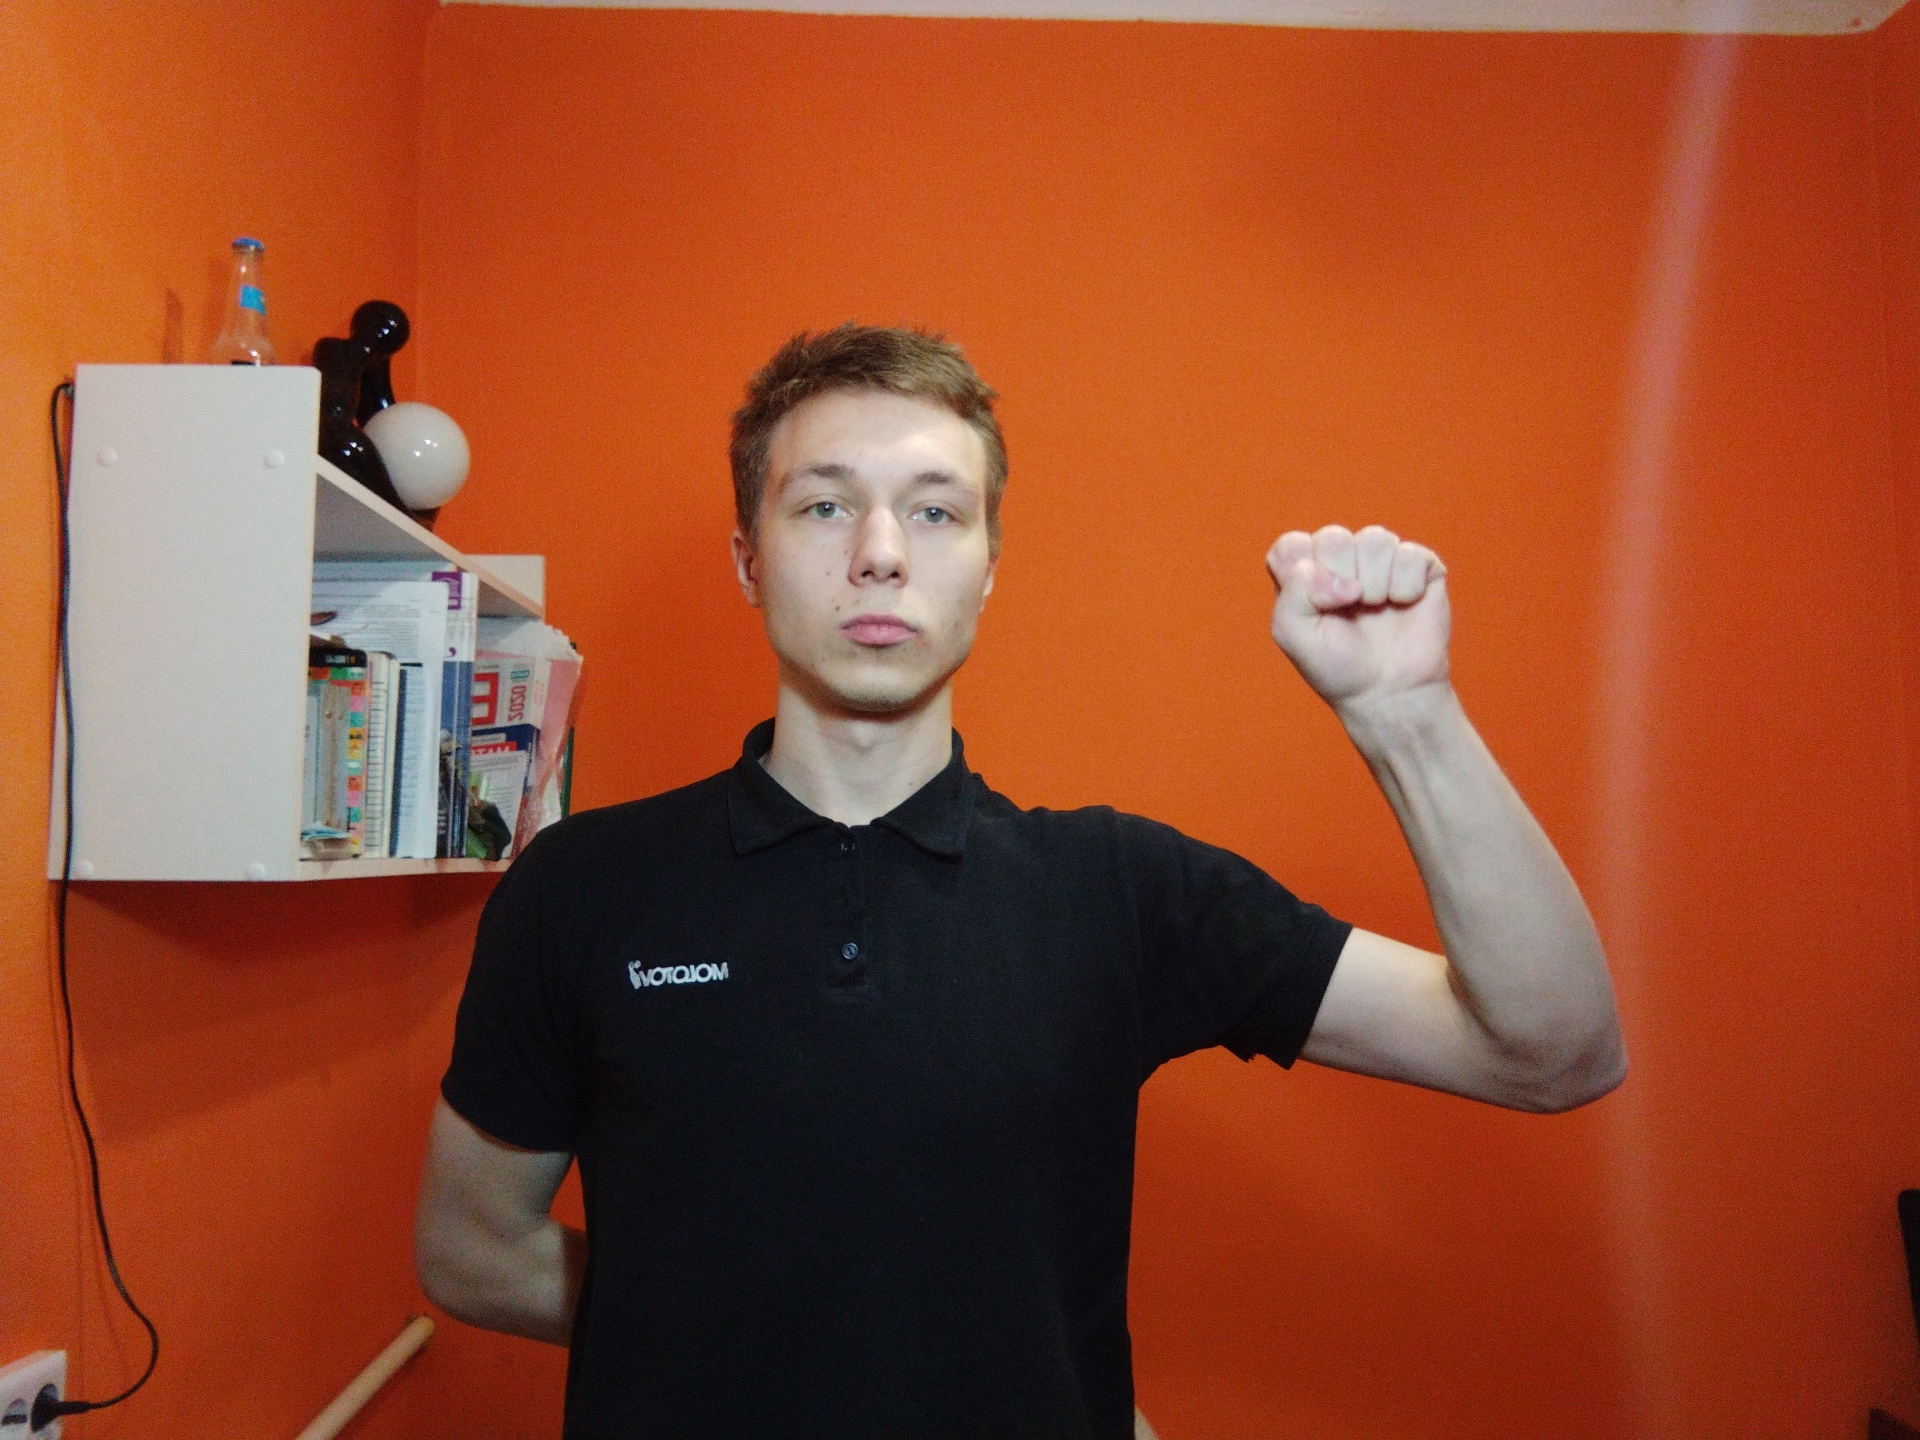
Label: clear